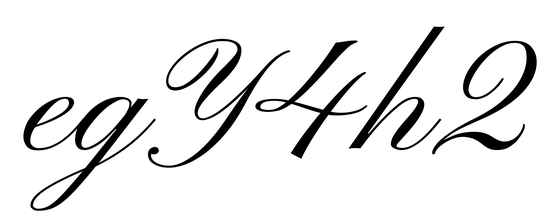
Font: PinyonScript-Regular